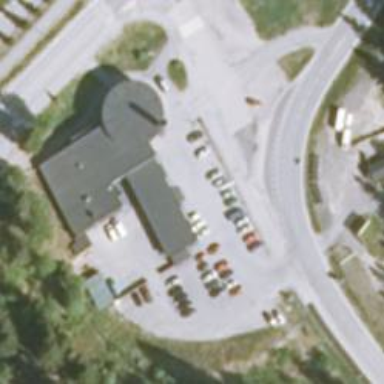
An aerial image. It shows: Convenience shop.